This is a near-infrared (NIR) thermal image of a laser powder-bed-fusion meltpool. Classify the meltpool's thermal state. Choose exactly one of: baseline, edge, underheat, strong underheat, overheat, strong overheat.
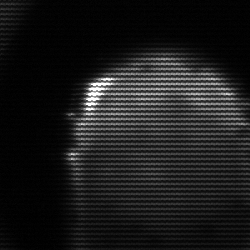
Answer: edge